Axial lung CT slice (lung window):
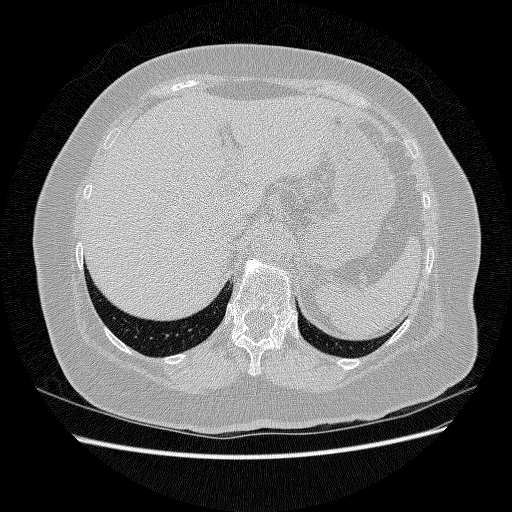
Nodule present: no